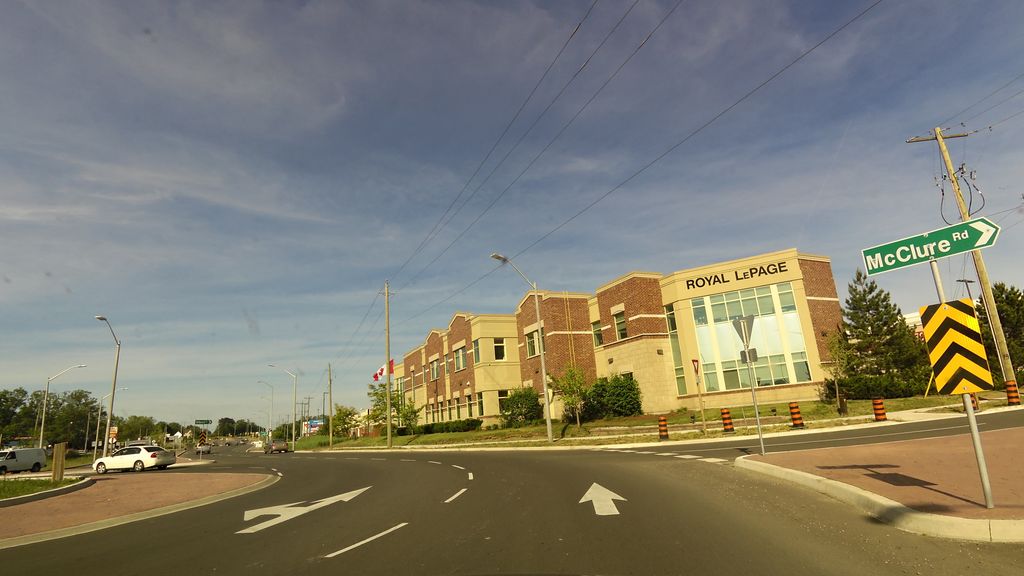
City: hamilton